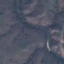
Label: HerbaceousVegetation